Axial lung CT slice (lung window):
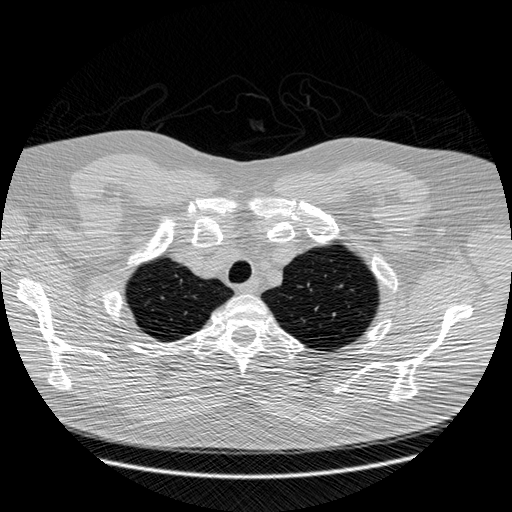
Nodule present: no